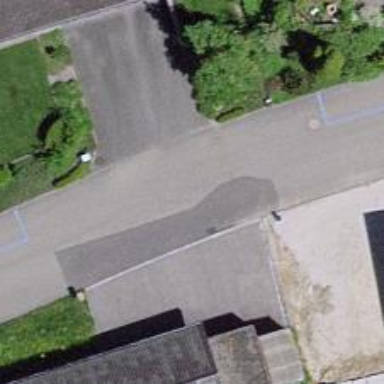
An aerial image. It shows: Asphalt road in residential area.